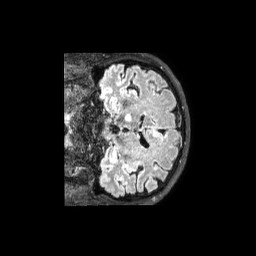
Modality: FLAIR
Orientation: coronal
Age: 48
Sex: male
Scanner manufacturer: philips
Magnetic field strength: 3 T
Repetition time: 4.8 s
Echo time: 0.34 s